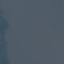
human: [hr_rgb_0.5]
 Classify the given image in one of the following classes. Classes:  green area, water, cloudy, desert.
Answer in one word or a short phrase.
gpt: water